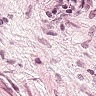
Metastatic tissue present: no